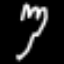
Label: fork